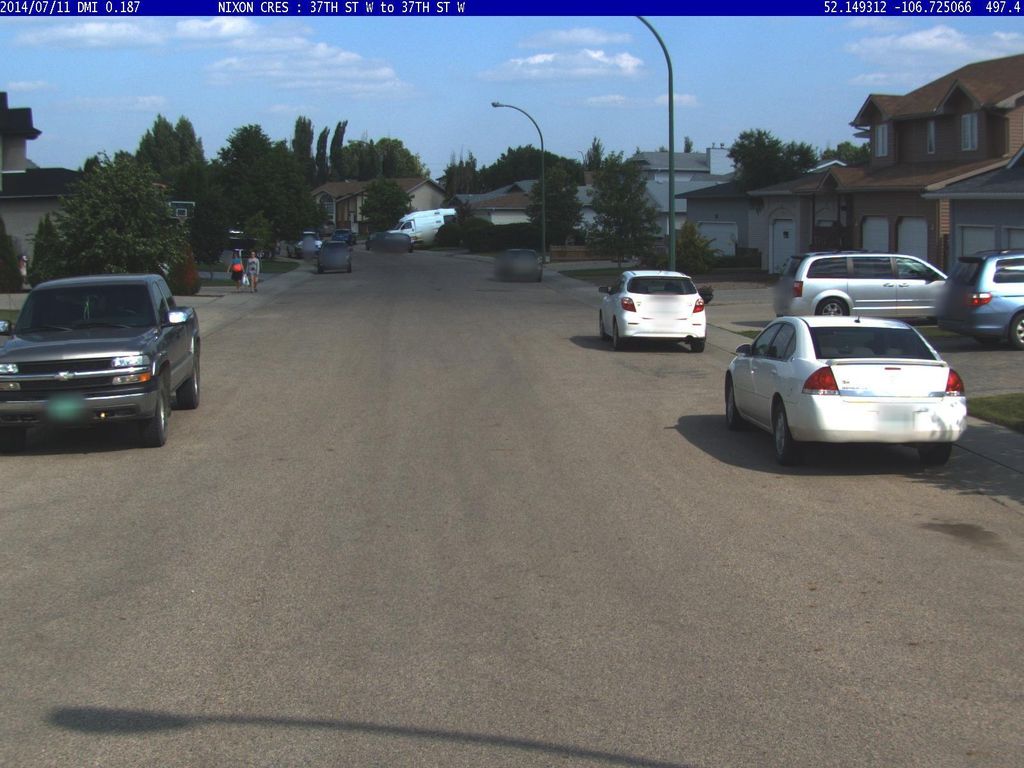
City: saskatoon